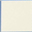
Piece: xx